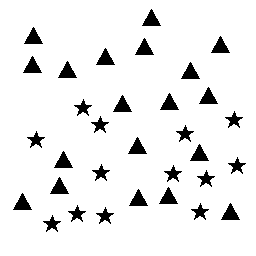
Squares: 0
Triangles: 19
Stars: 13
Total shapes: 32